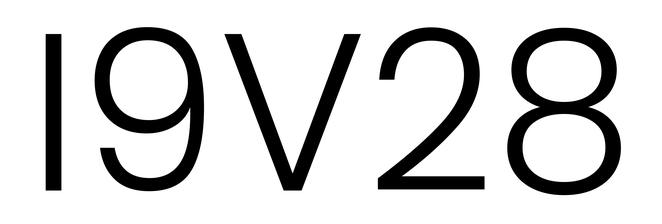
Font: Poppins-Light